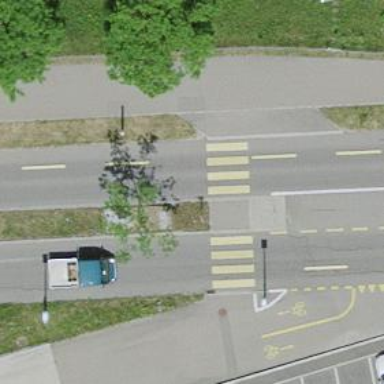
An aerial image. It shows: Secondary road with asphalt surface. It has separate cycle lane and sidewalk.